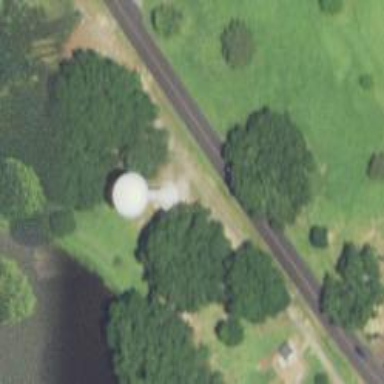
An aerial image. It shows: Water tower that is man-made.